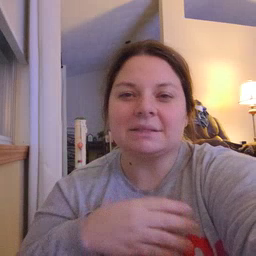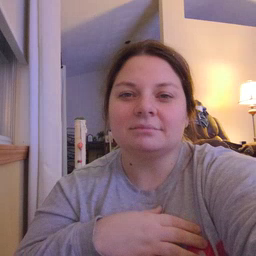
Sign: wet